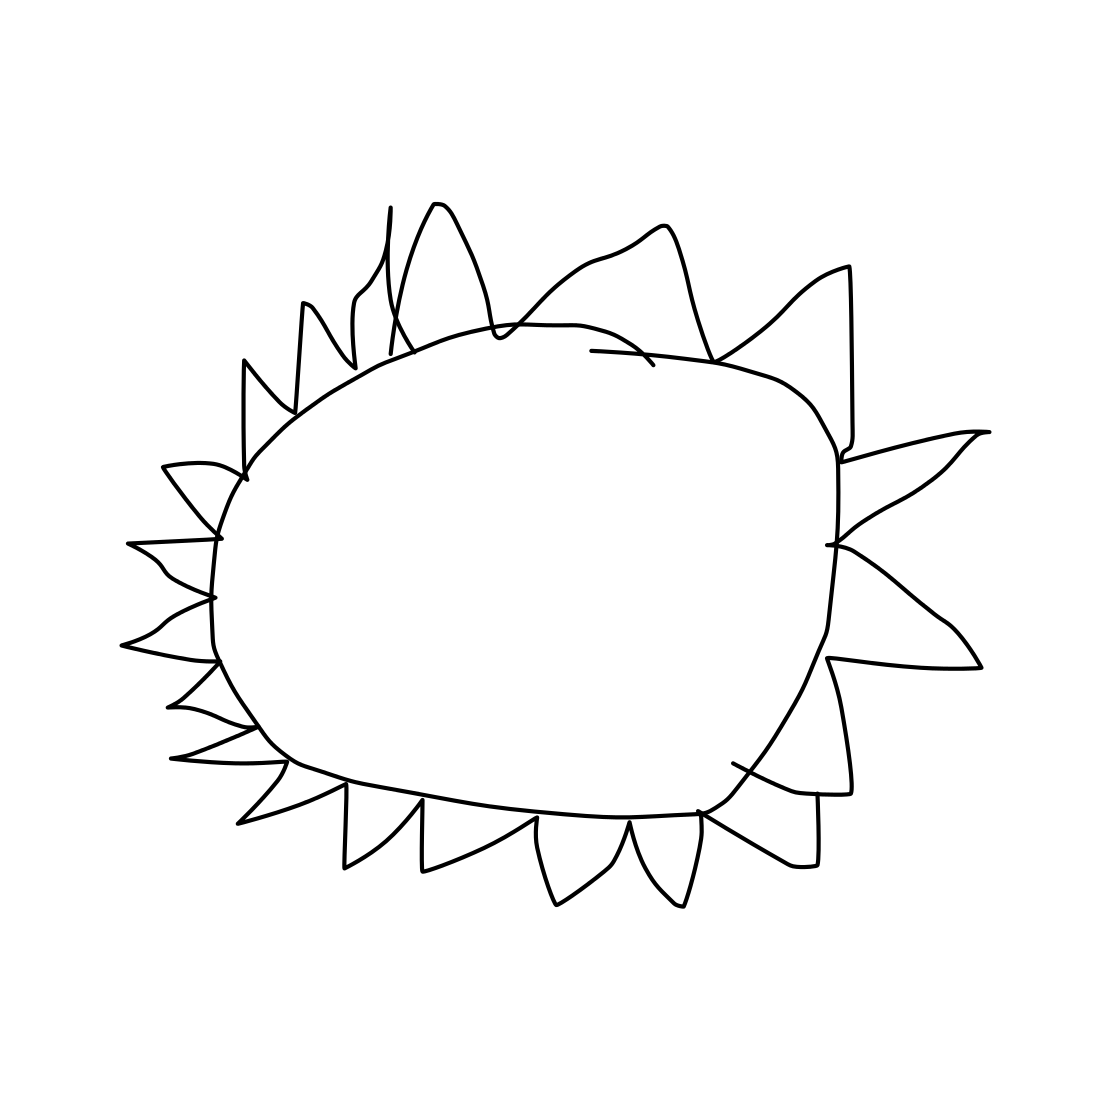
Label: sun